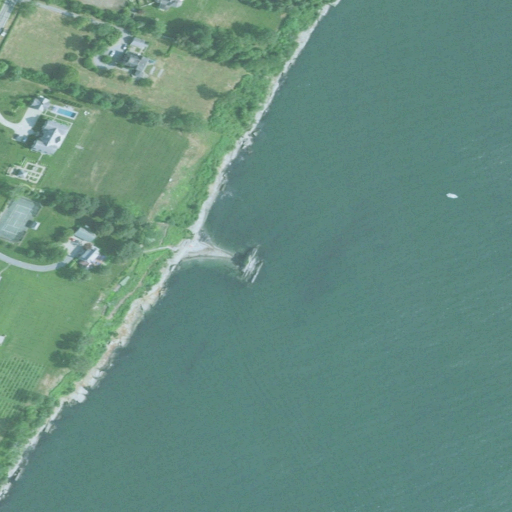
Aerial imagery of cape in Rhode Island named Woods Castle containing open water, grassland, mixed forest, pasture, herbaceous wetlands, medium intensity development, low intensity development, shrub, high intensity development, open development, deciduous forest, and barren land